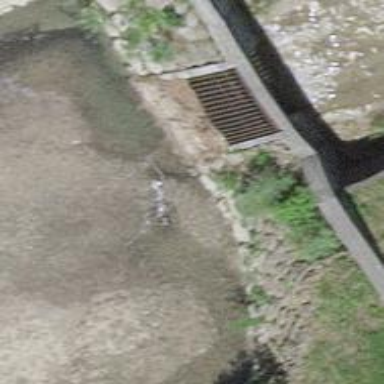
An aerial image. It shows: Retaining wall.